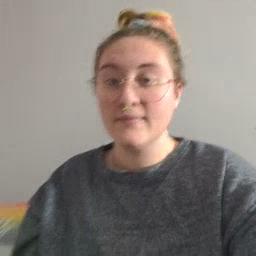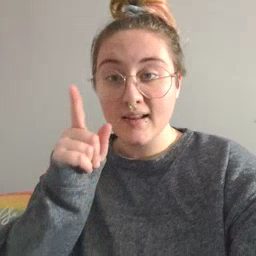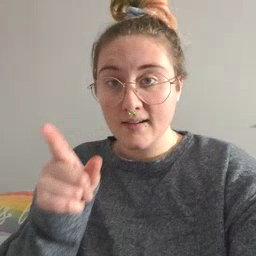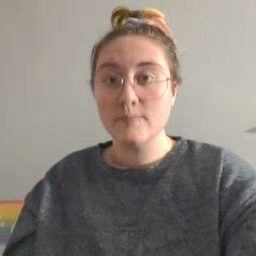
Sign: hesheit